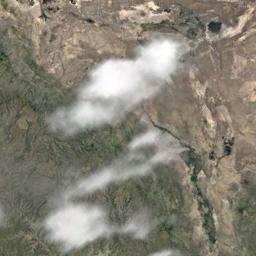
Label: cloud